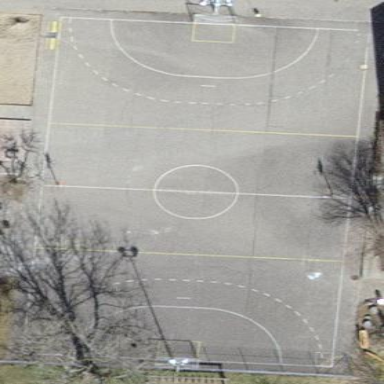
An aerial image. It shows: Multi-sport pitch with asphalt surface.